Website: walmart
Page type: review-order
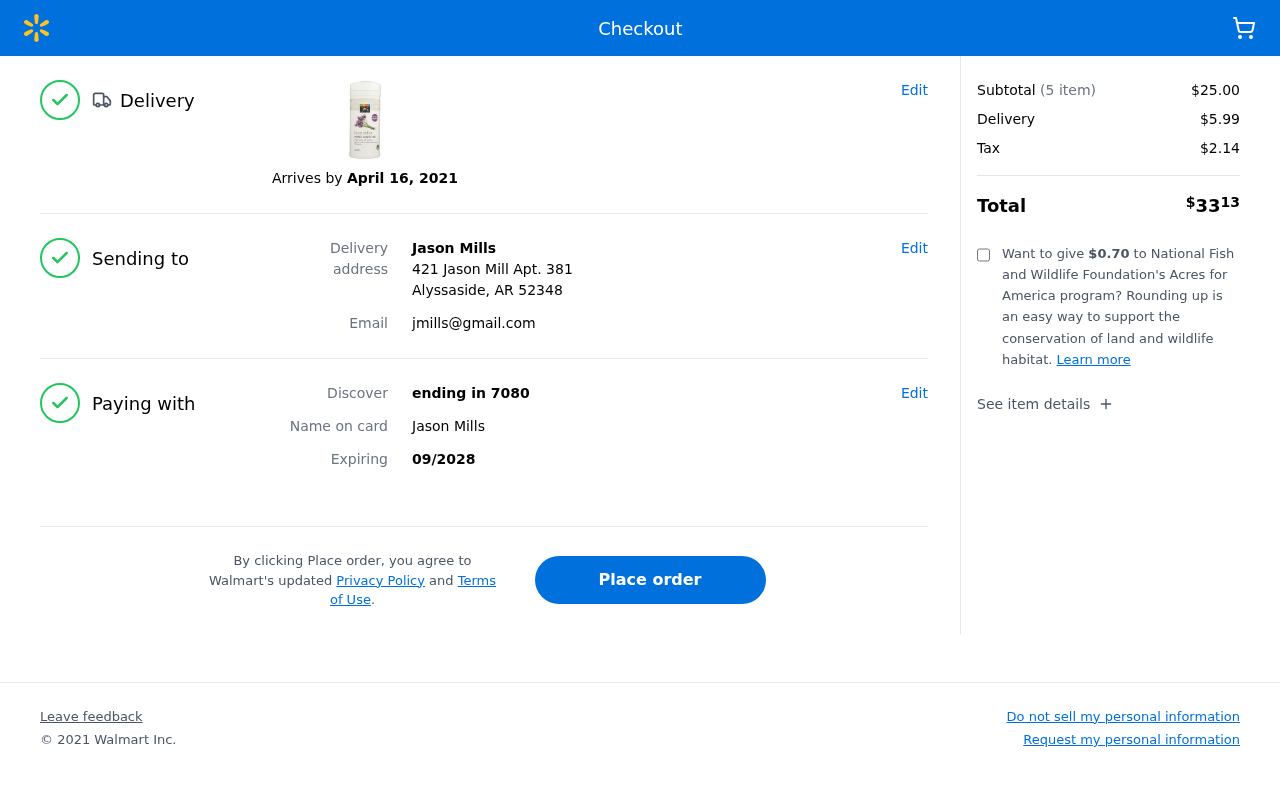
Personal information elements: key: PII_CARD_LAST4
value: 7080
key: PII_CARD_NAME
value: Jason Mills
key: PII_CARD_TYPE
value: Discover
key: PII_CITY_STATE_ZIP
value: Alyssaside, AR 52348
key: PII_EMAIL
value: jmills@gmail.com
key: PII_FULLNAME
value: Jason Mills
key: PII_STREET
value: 421 Jason Mill Apt. 381
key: PII_FIRSTNAME
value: Jason
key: PII_LASTNAME
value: Mills
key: PII_FULLNAME2
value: Jason Mills
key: PII_FULLNAME3
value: Jason Mills
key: PII_FIRSTNAME2
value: Jason
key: PII_FIRSTNAME3
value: Jason
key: PII_LASTNAME2
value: Mills
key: PII_LASTNAME3
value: Mills
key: PII_FIRSTNAME_DERIVED
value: Jason
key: PII_LASTNAME_DERIVED
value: Mills
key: PII_FULLNAME_DERIVED
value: Jason Mills
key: PII_NAME_FULL_DERIVED
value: Jason Mills
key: PII_CARD_EXPIRY
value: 09/2028
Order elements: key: ORDER_DELIVERY_DATE
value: April 16, 2021
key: ORDER_NUM_ITEMS
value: (5 item)
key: ORDER_SUBTOTAL
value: $25.00
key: ORDER_SHIPPING_COST
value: $5.99
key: ORDER_TAX
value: $2.14
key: ORDER_TOTAL
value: $3313
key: ORDER_DONATION
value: $0.70